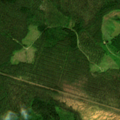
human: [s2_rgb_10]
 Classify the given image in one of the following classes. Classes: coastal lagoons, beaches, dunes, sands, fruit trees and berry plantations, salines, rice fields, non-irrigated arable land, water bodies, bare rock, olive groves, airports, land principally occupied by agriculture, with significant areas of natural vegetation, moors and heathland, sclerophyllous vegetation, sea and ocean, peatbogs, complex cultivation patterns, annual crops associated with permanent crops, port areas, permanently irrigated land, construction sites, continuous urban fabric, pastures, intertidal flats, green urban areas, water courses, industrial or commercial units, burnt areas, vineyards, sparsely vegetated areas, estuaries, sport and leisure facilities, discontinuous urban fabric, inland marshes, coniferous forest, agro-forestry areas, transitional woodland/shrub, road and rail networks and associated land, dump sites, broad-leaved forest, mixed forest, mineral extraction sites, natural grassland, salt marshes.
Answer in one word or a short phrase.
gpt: coniferous forest, mixed forest, transitional woodland/shrub